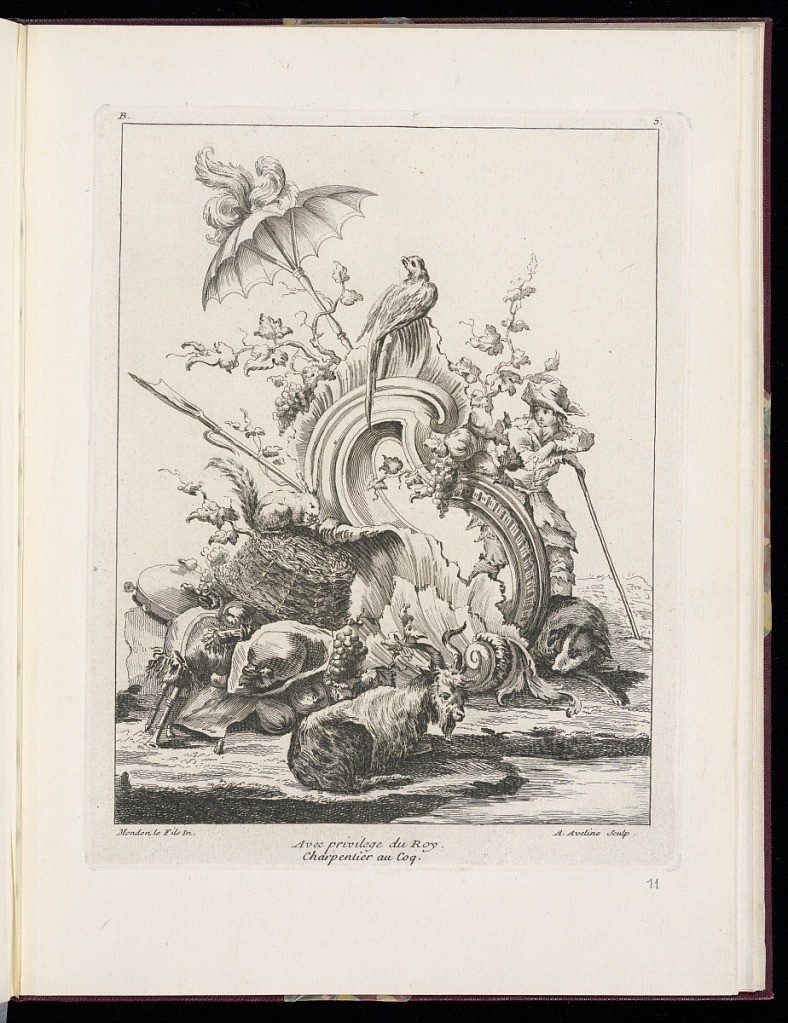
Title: Rocaille Ornament Design
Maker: François-Thomas Mondon, French, 1709 – 1755
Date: after 1736
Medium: Etching on laid paper
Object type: Print
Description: A print from a series of seven designs for trophies, rococo ornament and vignettes. A rocaille cartouche within a landscape, ornamented with fluting, shell and acanthus leaf motifs surrounded by foliate branches, a parasol with feathers, a basket, drum, bagpipe, a goat, dog, bird and squirrel and a shepherd. The plate is numbered, signed and with an address below.